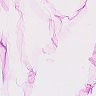
Metastatic tissue present: no